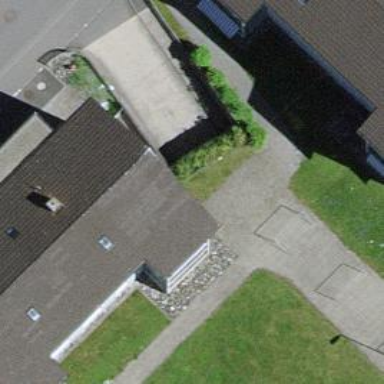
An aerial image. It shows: Parking entrance.